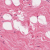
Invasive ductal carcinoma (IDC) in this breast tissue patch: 0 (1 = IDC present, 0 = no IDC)